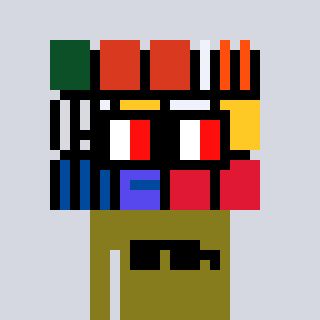
a pixel art character with square glasses with black frames and red eyes, a abstract-shaped head and a gunk-colored body on a cool background